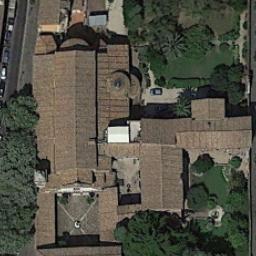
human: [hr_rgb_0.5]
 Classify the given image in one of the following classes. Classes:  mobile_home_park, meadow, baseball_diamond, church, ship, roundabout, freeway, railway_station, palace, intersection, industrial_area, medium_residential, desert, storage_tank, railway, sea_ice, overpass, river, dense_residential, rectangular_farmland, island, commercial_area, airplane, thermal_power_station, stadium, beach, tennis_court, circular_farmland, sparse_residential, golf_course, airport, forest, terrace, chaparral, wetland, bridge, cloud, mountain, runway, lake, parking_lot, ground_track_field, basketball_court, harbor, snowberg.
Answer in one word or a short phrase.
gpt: church